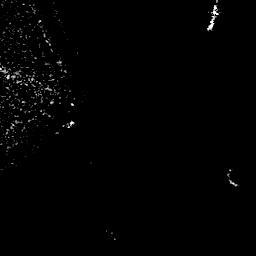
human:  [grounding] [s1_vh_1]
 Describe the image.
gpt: In the satellite image, there is  <ref>1 small ship </ref> <box>[[79, 1, 86, 12, 0]]</box> located at top right.